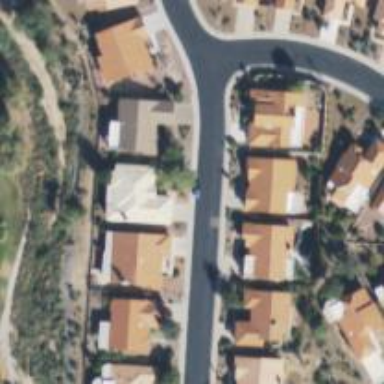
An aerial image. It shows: Smooth asphalt road in residential area.